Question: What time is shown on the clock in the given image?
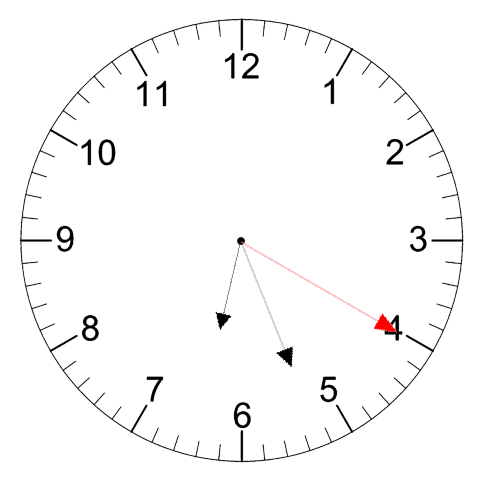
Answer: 06:26:20